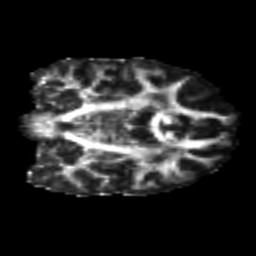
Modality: FA
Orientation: coronal
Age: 25
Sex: male
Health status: healthy
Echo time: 0.074 s